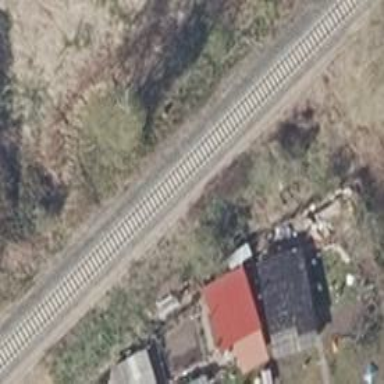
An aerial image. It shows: Railway track.